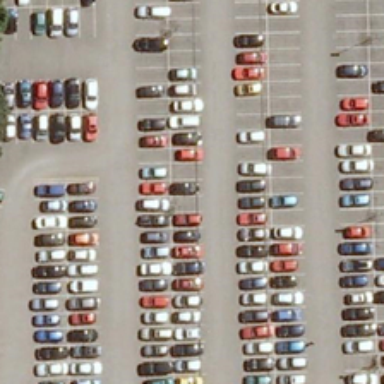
Many cars are in a parking lot near several trees .